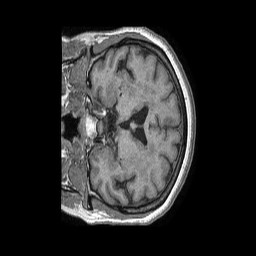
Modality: T1w
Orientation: coronal
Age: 55
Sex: female
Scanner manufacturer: philips
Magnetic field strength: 1.5 T
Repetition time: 0.007768 s
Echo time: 0.003613 s